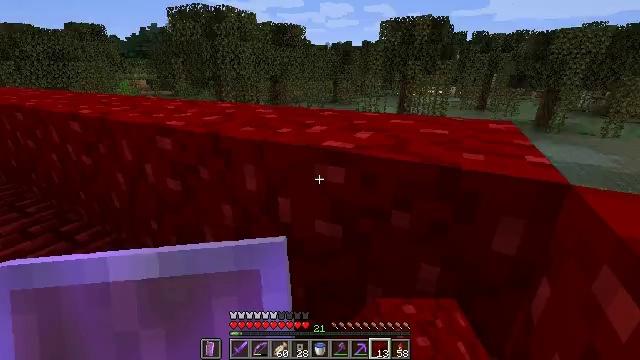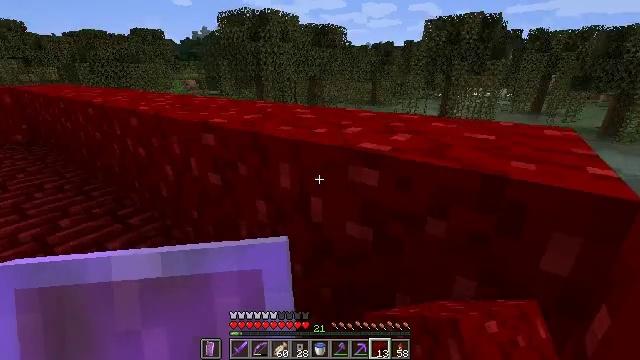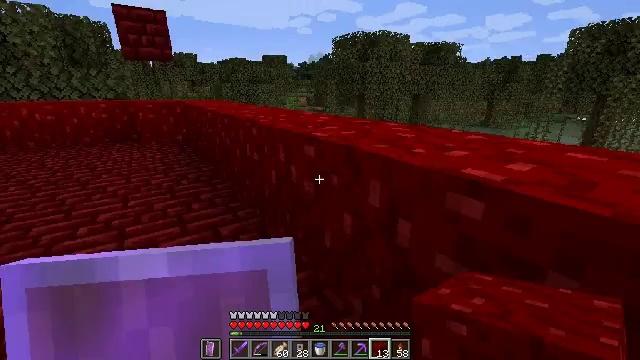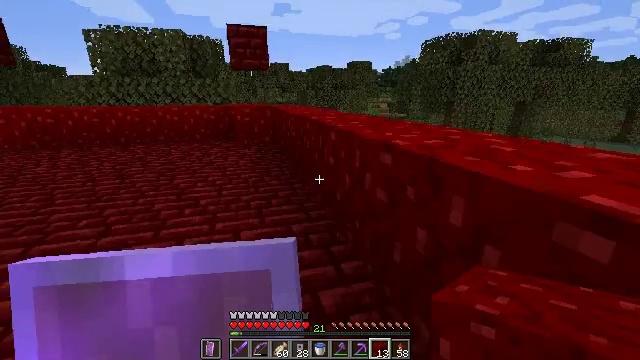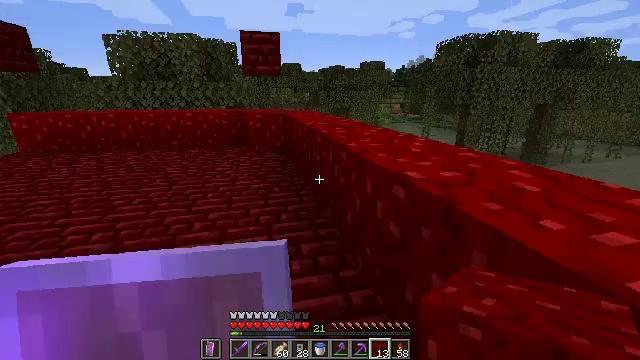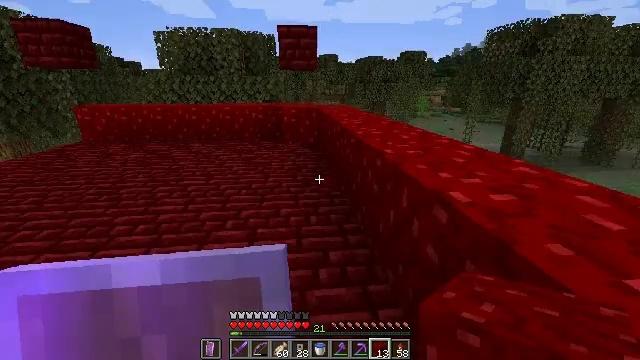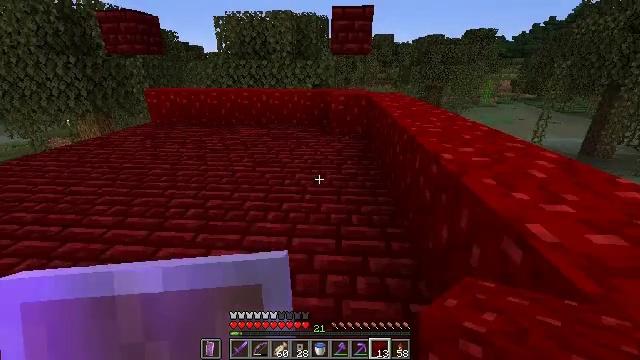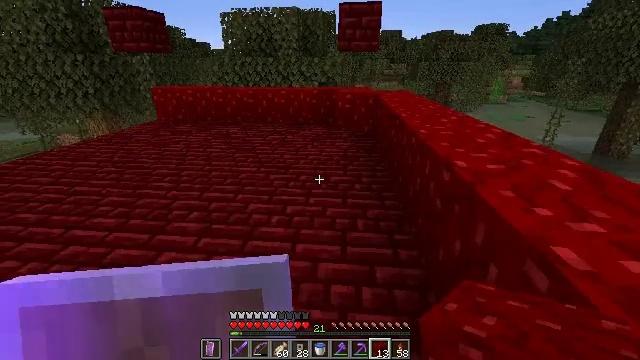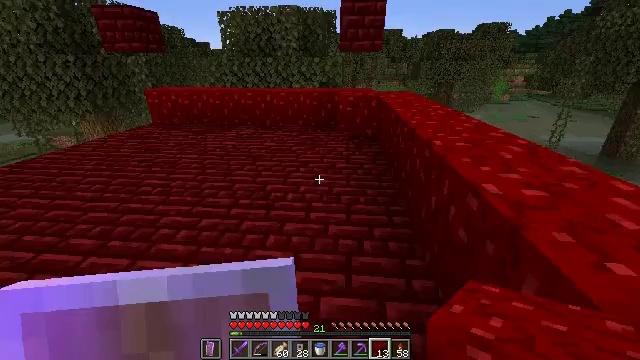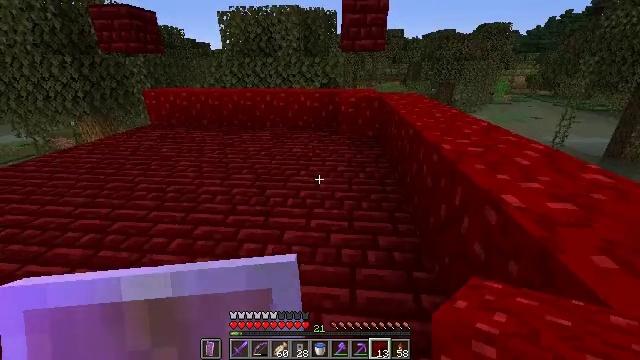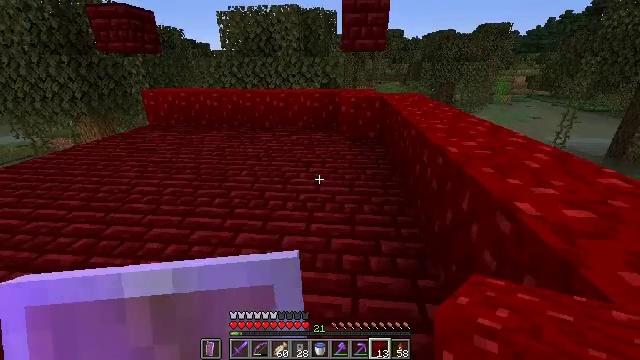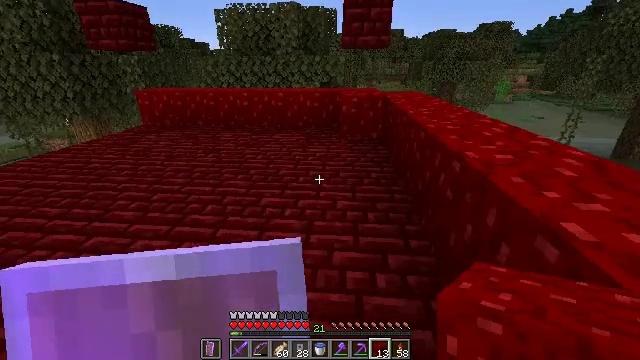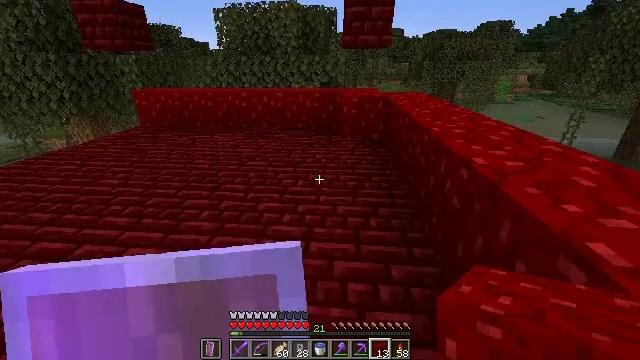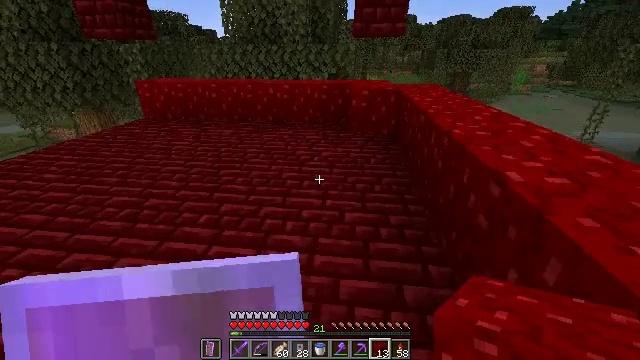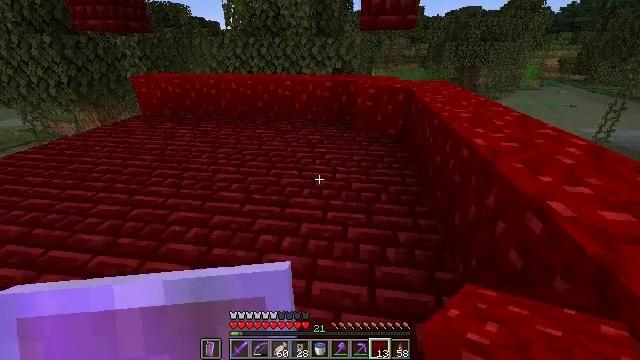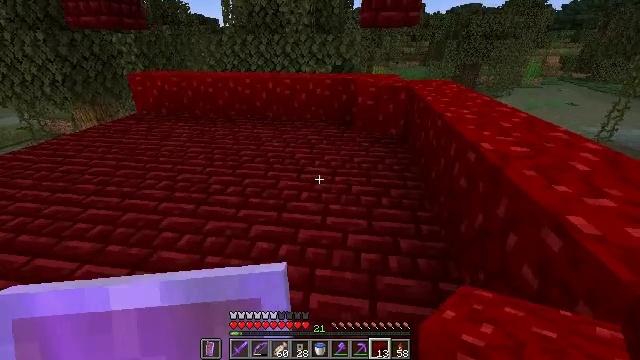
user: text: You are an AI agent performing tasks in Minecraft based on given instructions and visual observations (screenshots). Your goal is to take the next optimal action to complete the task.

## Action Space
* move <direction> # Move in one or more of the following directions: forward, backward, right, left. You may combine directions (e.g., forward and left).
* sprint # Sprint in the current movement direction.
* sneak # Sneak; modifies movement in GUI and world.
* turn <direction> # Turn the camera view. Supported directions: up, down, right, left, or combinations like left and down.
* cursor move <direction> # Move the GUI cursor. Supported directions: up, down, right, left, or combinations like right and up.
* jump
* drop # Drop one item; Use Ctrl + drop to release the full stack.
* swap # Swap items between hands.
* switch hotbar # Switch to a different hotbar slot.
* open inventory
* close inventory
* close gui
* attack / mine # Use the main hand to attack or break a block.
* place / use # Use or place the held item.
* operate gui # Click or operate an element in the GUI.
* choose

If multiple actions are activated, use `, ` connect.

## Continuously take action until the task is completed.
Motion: motion action
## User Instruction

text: Mine the nether wart block in the Nether.
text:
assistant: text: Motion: sneak, turn left
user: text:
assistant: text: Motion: sneak, turn left and up
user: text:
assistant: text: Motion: move forward, turn left and up
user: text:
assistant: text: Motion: move forward, turn left
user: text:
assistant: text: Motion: move forward, turn left and down
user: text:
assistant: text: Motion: move forward, turn left and down
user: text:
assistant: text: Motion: move forward, turn left
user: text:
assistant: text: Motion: move forward
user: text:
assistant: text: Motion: move forward
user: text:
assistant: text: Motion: move forward
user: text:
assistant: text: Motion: move forward
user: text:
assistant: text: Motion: move forward
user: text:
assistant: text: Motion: move forward, turn left and down
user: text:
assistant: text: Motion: move forward, turn down
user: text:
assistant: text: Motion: move forward
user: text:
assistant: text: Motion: move forward, turn right and down
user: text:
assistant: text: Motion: move forward, turn right
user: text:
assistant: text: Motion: move forward
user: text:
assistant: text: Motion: move forward
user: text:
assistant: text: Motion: move forward
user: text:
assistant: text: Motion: move forward
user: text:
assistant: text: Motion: move forward
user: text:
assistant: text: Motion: move forward
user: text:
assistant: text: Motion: move forward, turn right
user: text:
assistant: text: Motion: move forward
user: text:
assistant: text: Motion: move forward
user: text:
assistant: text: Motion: move forward
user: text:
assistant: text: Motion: move forward
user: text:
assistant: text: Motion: move forward
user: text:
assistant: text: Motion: move forward